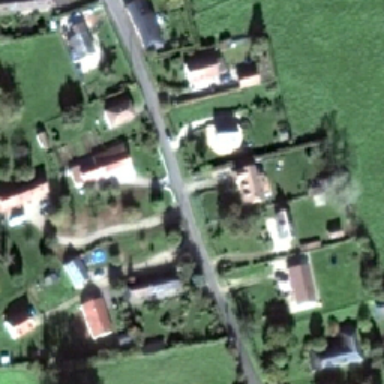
There is a road where houses and gardens are built on the grass .